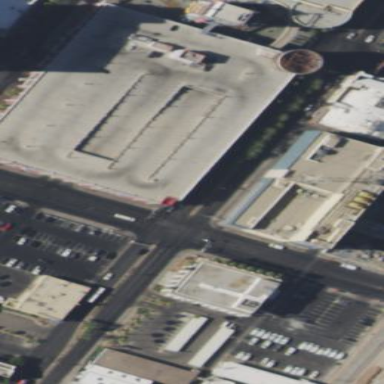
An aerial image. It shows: Garage building used for parking.